Interaction volume radius: 5 \u00c5
Interaction volume height: 40 \u00c5
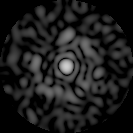
Disorder parameter: 0.8666